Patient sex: M
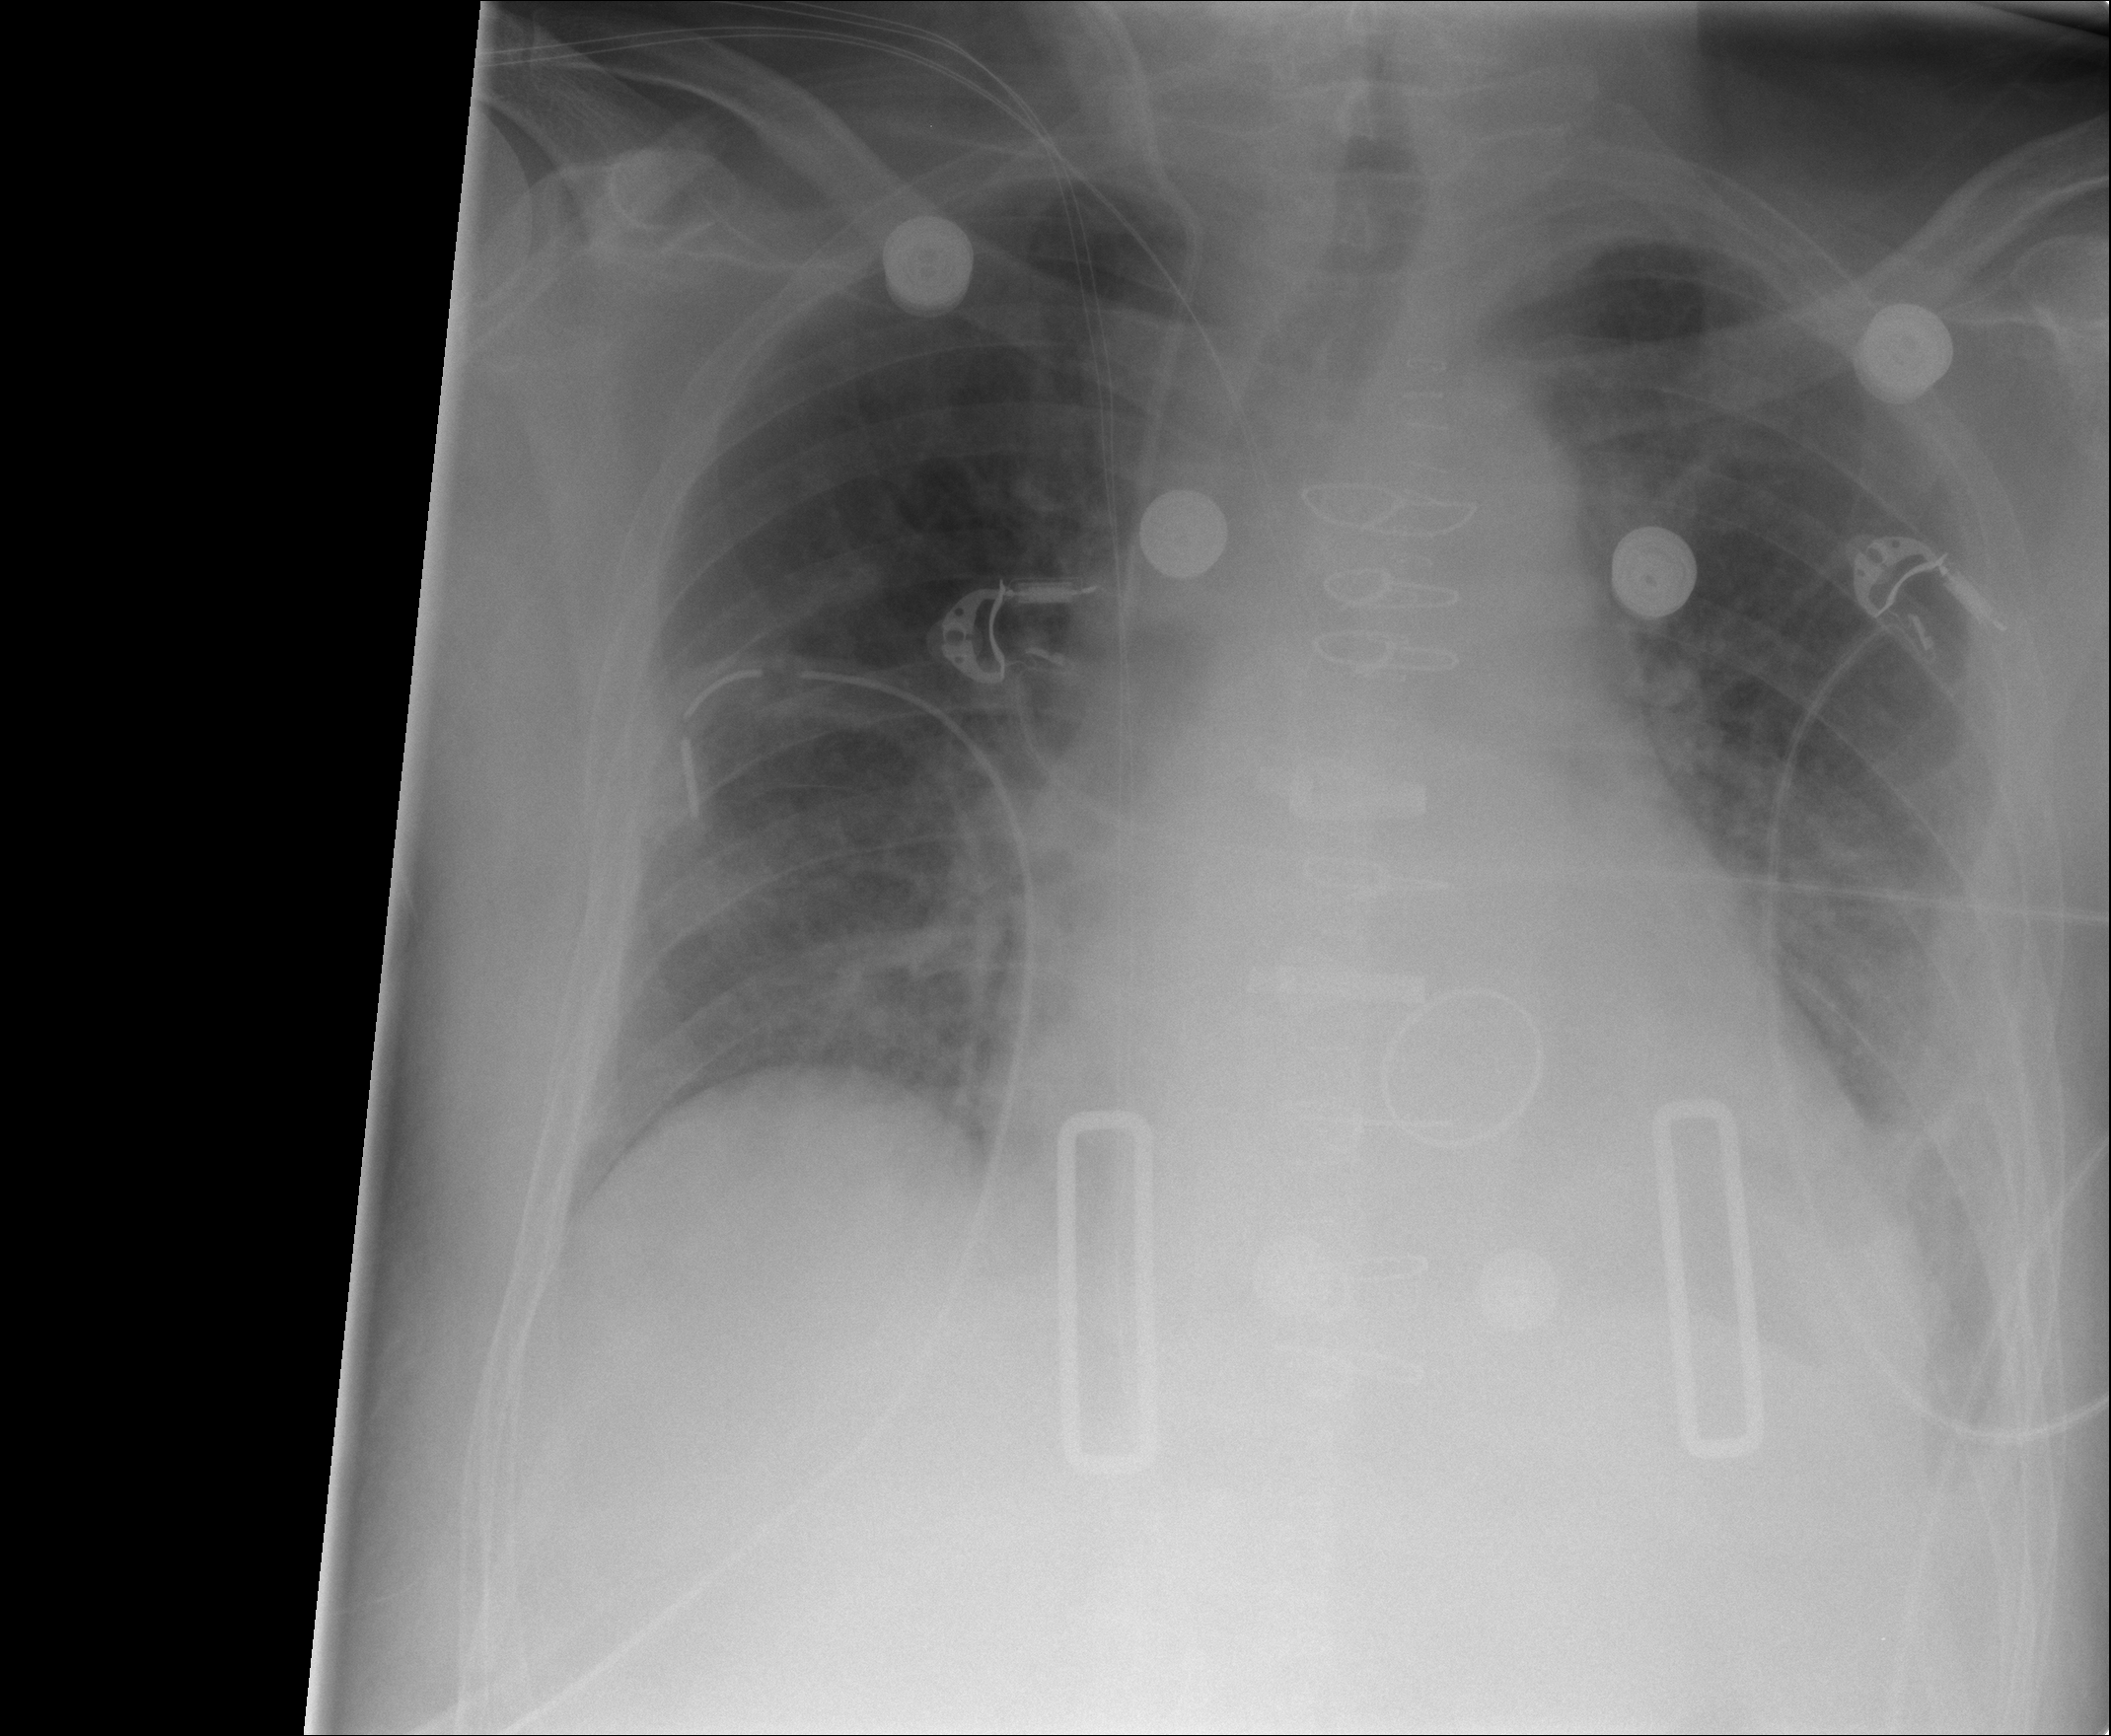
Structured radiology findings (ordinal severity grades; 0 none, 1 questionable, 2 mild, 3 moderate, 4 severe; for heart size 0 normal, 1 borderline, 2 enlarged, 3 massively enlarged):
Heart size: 2
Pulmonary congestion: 2
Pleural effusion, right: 0
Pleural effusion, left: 2
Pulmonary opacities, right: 0
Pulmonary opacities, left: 0
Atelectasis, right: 0
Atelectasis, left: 2